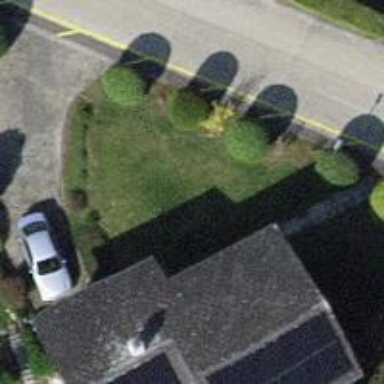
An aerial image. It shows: Garden with evergreen needle-leaved trees.